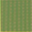
Piece: xx